Question:
I have a page middle aligned with 'margin: 0 auto;' which is the page content. I need my navigation to have also 'margin-left: auto;' but also needs to go until the end of the screen, even if the user re-size or zoom out the page, this nav must really go until the end.
Now I have something like this:
<URL>
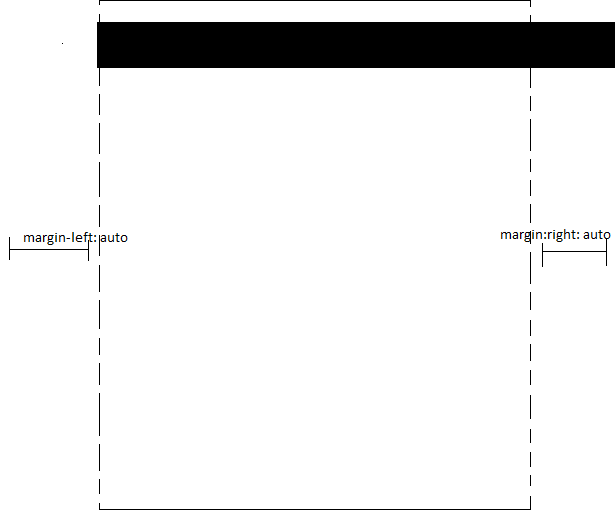
Answer: I would suggest using a containing div like this:
'''
<div id="outter">
<div id="container">
<div id="navigation">
lorem ipsum dolor
</div>
</div>
</div>
'''
And the css:
'''
#outter{
width:100%;
background-color:#00ff00;
}
#container{
width:500px;
margin:auto;
margin-top:20px;
background-color:#ff0000;
padding:20px;
}
#navigation{
width: 100%;
background-color: black;
height:16px;
color:#fff;
}
'''
Set your outer div to 100%.
Then have a containing div the width you want the page with margins set to auto. Finally, have your navigation set to 100% width of the container! Boom.
<URL>
I hope this is what you are after!